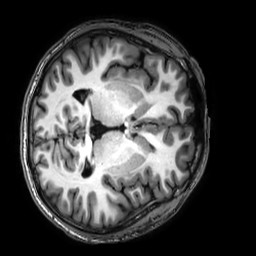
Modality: T1w
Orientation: axial
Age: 29
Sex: male
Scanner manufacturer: philips
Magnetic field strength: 3 T
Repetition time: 0.008134 s
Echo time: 0.003721 s